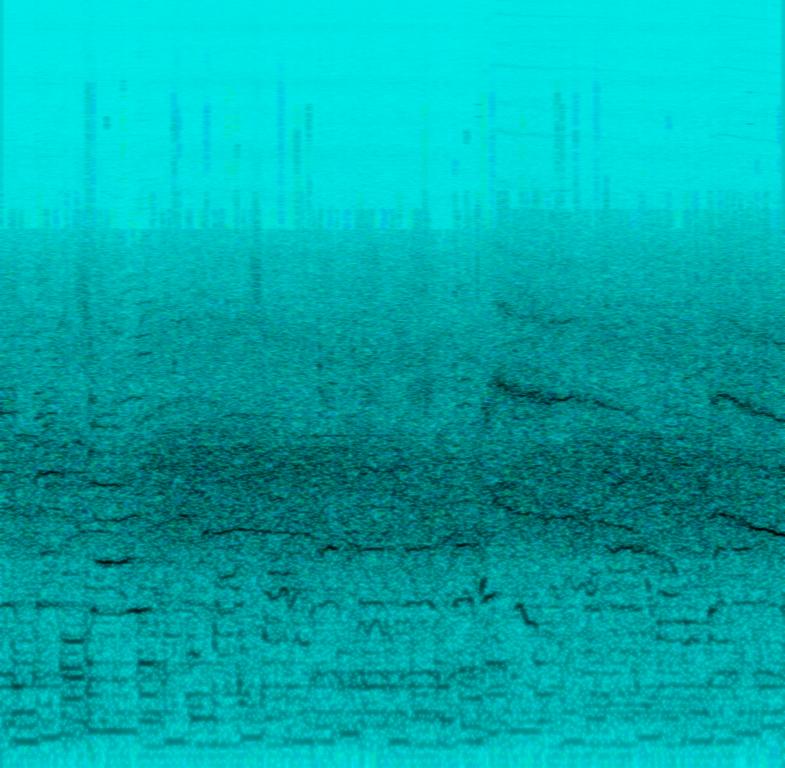
Two male voices are singing loudly together: One backing the other one. A e-guitar can be heard at the end of the phrase. In the background a e-bass and an acoustic drum can be heard but they get overthrown by the sound of the cheering and Screaming crowd. This song may be playing at a live concert.